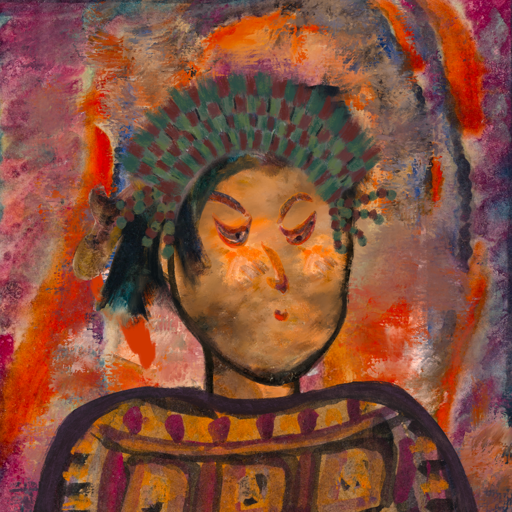
Background: Experience, Head And Neck Side: Gypsy_Queen, Face Side: Hypocrite, Bust: Doll, Hair Side: Pipe, Head Accessory: After_Raid_Crown, Second Necklace: Blank, Necklace: Blank, Baby: Blank